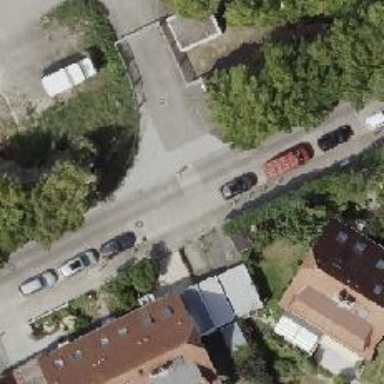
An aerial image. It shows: Residential road made of concrete plates.